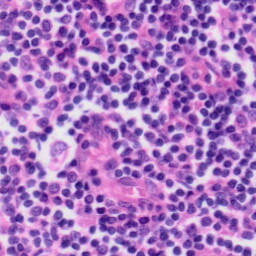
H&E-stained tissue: Tonsil